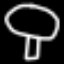
Label: mushroom